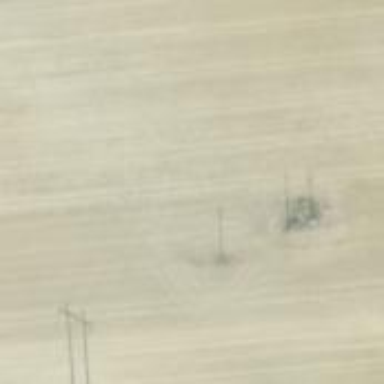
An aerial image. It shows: Power pole.